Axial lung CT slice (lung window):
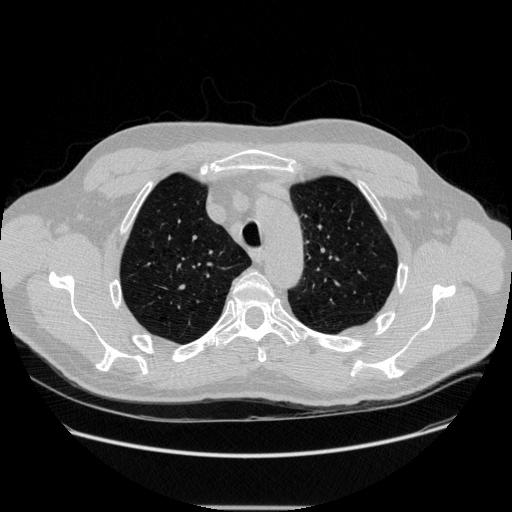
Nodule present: no